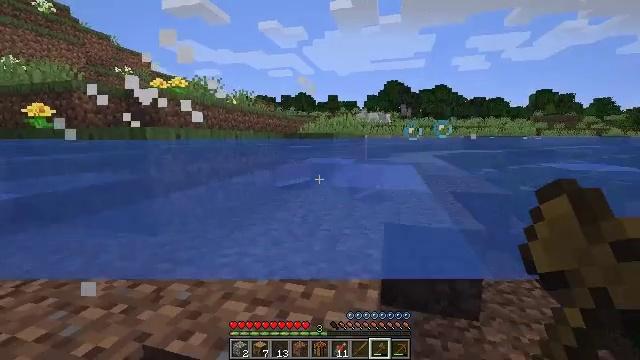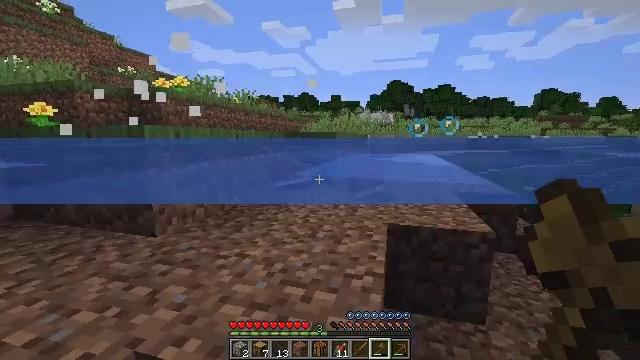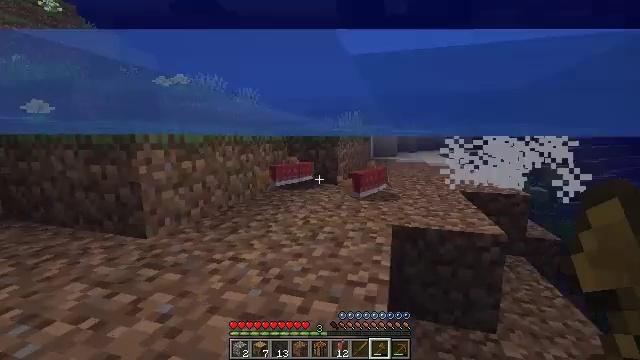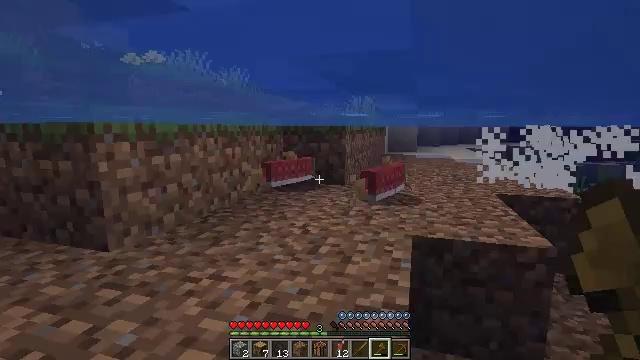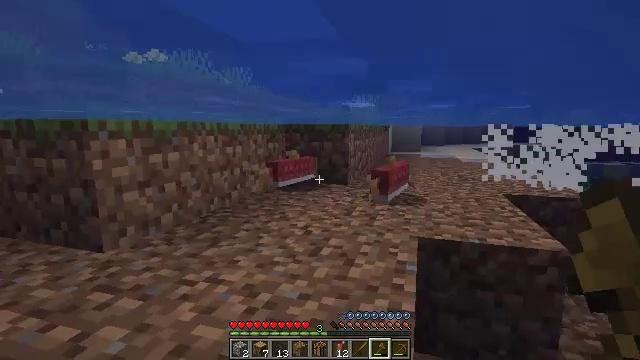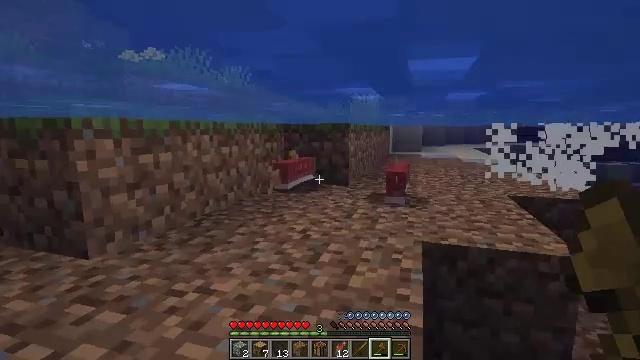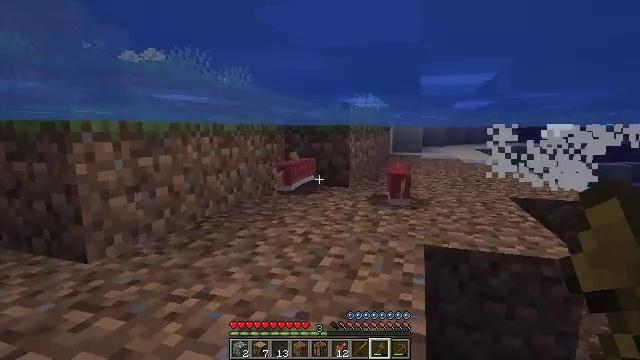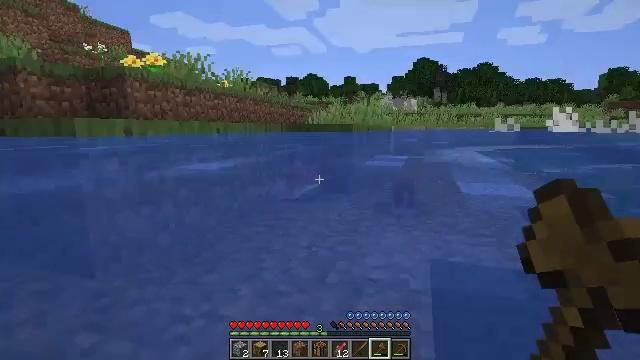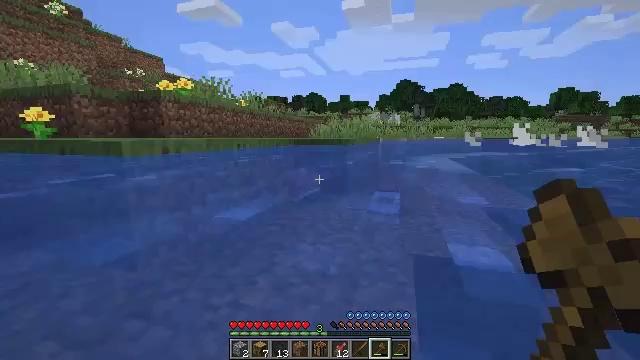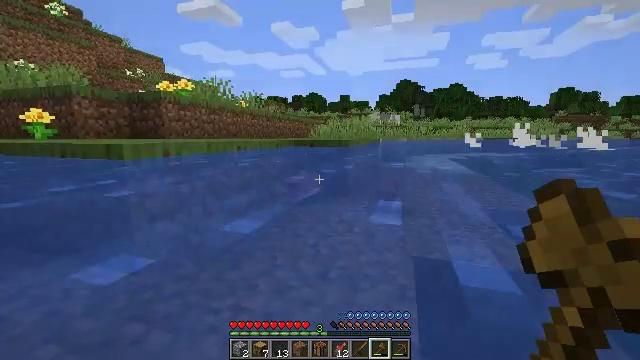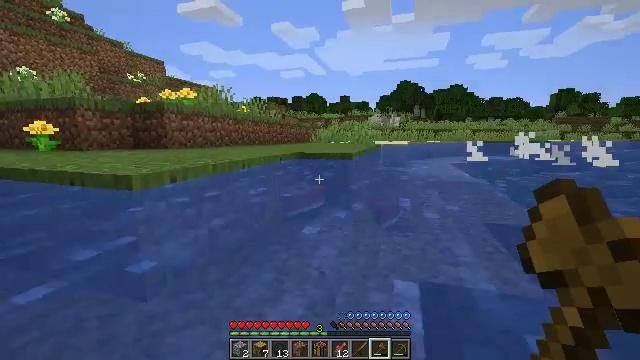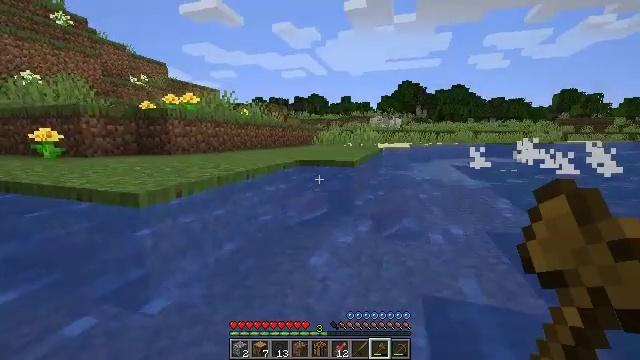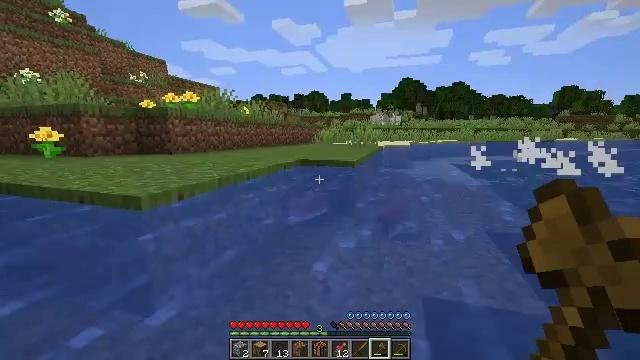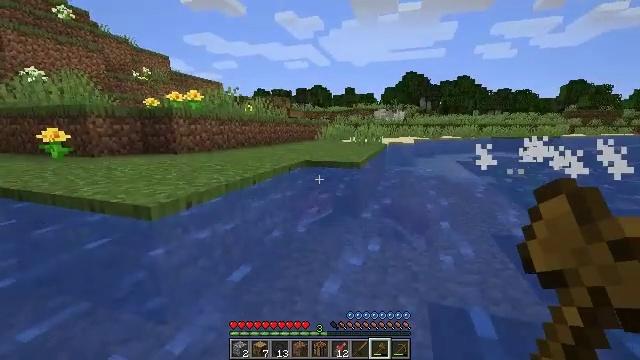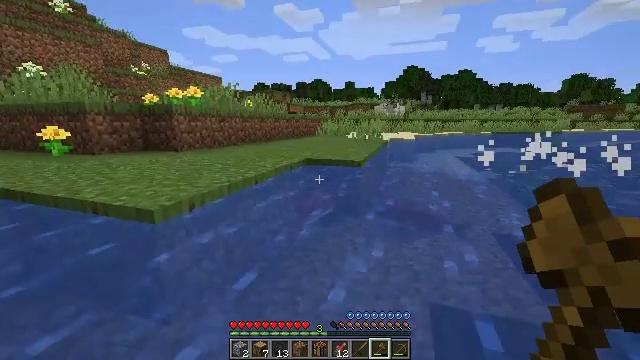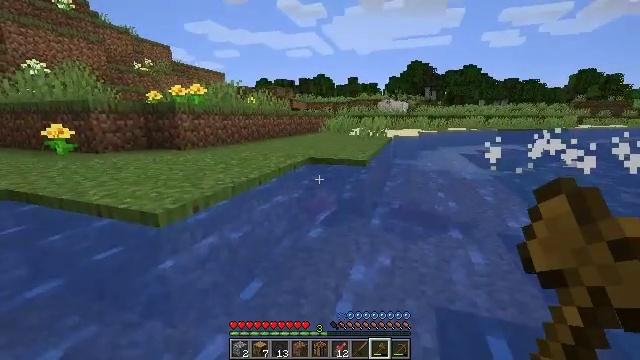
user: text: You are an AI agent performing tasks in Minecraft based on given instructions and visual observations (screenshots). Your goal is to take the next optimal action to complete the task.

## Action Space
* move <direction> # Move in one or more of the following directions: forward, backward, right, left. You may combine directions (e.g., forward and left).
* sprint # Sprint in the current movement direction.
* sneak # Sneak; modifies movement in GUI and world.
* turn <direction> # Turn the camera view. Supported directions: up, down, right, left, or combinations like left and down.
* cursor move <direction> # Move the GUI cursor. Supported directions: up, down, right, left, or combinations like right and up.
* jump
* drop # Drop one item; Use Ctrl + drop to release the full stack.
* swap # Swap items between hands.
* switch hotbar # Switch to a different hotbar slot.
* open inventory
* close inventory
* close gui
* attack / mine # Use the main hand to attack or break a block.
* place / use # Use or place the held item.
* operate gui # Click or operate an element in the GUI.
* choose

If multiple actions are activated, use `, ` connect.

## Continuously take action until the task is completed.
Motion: motion action
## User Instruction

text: Kill aquatic mobs.
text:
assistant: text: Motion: move forward
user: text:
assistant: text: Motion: move forward
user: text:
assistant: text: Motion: move forward
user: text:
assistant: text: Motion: move forward
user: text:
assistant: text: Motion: move forward, jump
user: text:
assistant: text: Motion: move forward, jump
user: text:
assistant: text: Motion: move forward, jump
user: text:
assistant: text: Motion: move forward, jump
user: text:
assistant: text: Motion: move forward, jump
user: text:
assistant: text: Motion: move forward, jump
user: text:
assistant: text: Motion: move forward, jump
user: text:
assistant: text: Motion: move forward
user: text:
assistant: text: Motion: move forward, turn down
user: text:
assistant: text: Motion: move forward, turn down
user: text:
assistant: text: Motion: move forward
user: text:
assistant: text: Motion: move forward, turn down
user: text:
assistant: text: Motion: move forward, turn down
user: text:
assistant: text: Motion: move forward, turn down
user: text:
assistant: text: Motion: move forward, turn down
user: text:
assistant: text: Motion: move forward
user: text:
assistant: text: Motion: move forward
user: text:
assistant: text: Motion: move forward
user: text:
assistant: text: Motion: move forward
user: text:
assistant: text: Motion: move forward
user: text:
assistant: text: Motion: move forward
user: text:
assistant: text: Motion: move forward
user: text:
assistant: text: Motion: move forward, turn down
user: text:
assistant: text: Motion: move forward, turn down
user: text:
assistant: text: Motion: move forward
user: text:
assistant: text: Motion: move forward